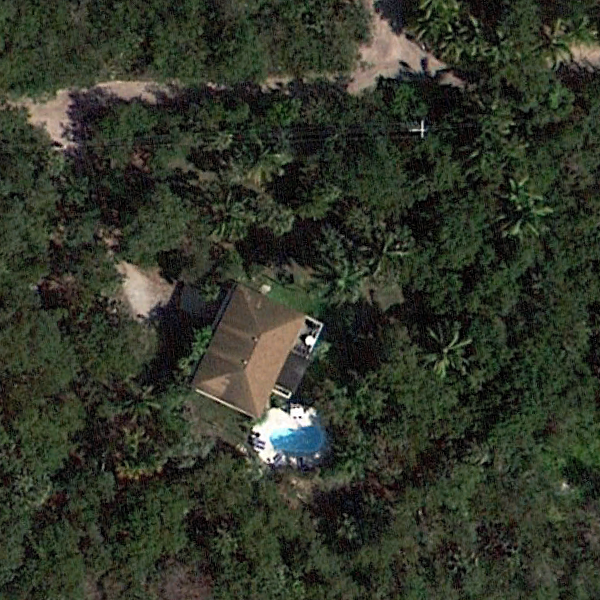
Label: SparseResidential